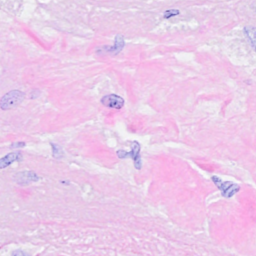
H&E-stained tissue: Breast